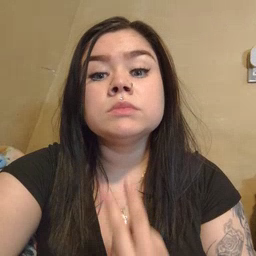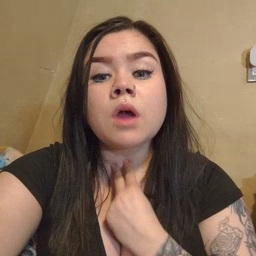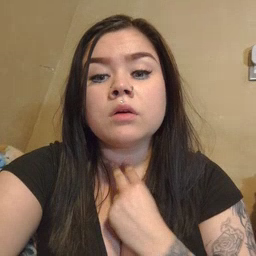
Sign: stuck